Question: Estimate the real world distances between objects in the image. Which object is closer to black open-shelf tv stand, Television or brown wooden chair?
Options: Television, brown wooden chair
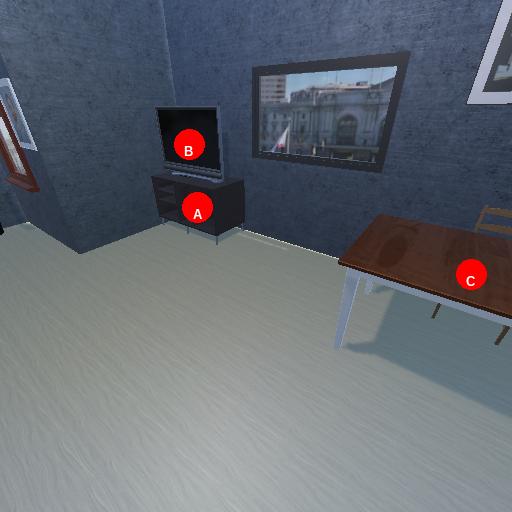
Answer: Television